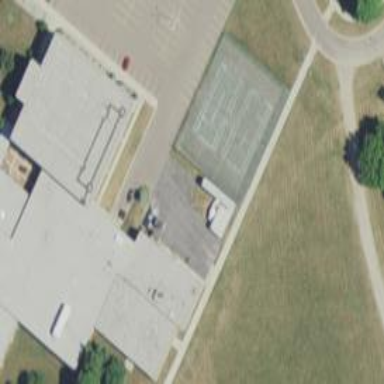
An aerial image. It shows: Tennis court with asphalt surface enclosed by chain link fence.